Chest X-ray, PA view. Patient: 29 years old, sex F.
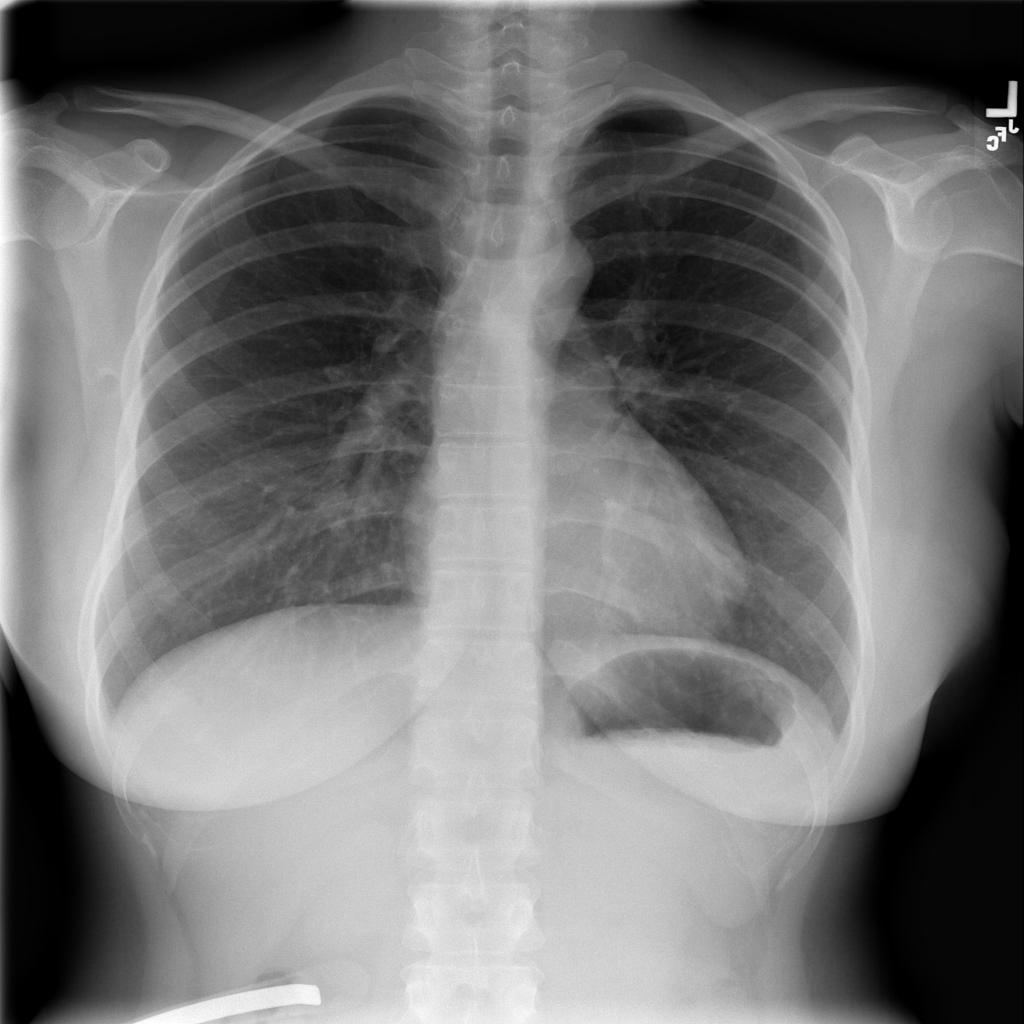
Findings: No Finding